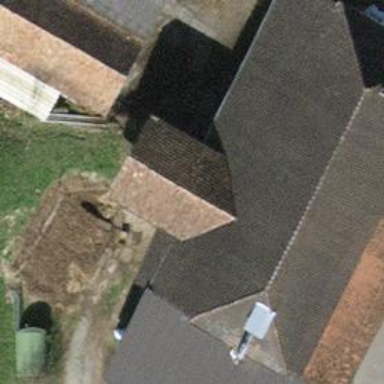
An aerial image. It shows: Farm building with hipped roof.